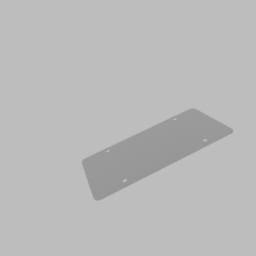
Label: mechanical